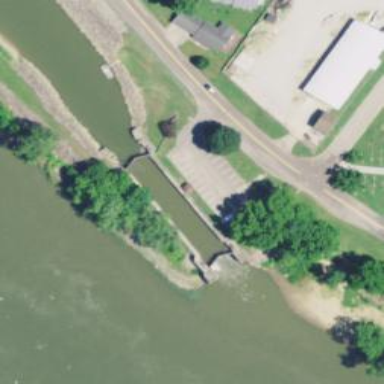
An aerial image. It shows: Lock gate along waterway.